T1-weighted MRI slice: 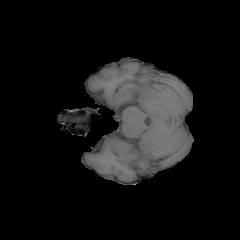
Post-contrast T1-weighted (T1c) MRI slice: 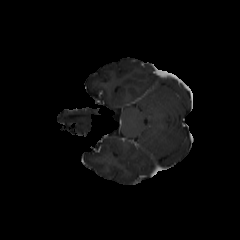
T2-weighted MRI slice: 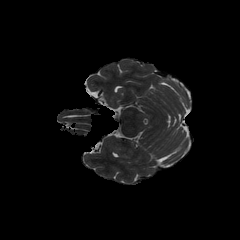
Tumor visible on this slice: no